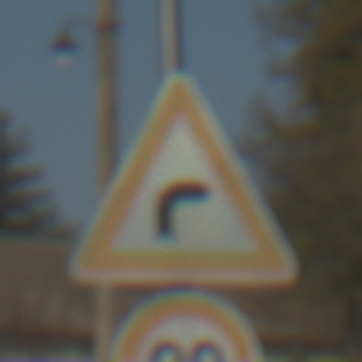
Verkehrszeichen: KurveRechts
Zusatzzeichen unten: Geschwindigkeit80
Umgebung: Outdoor, Suburban
Tageszeit: MorningAfternoon
Wetter: PartlyCloudy
Licht: Natural
Jahreszeit: NotSpecified
Kontrast: HighContrast